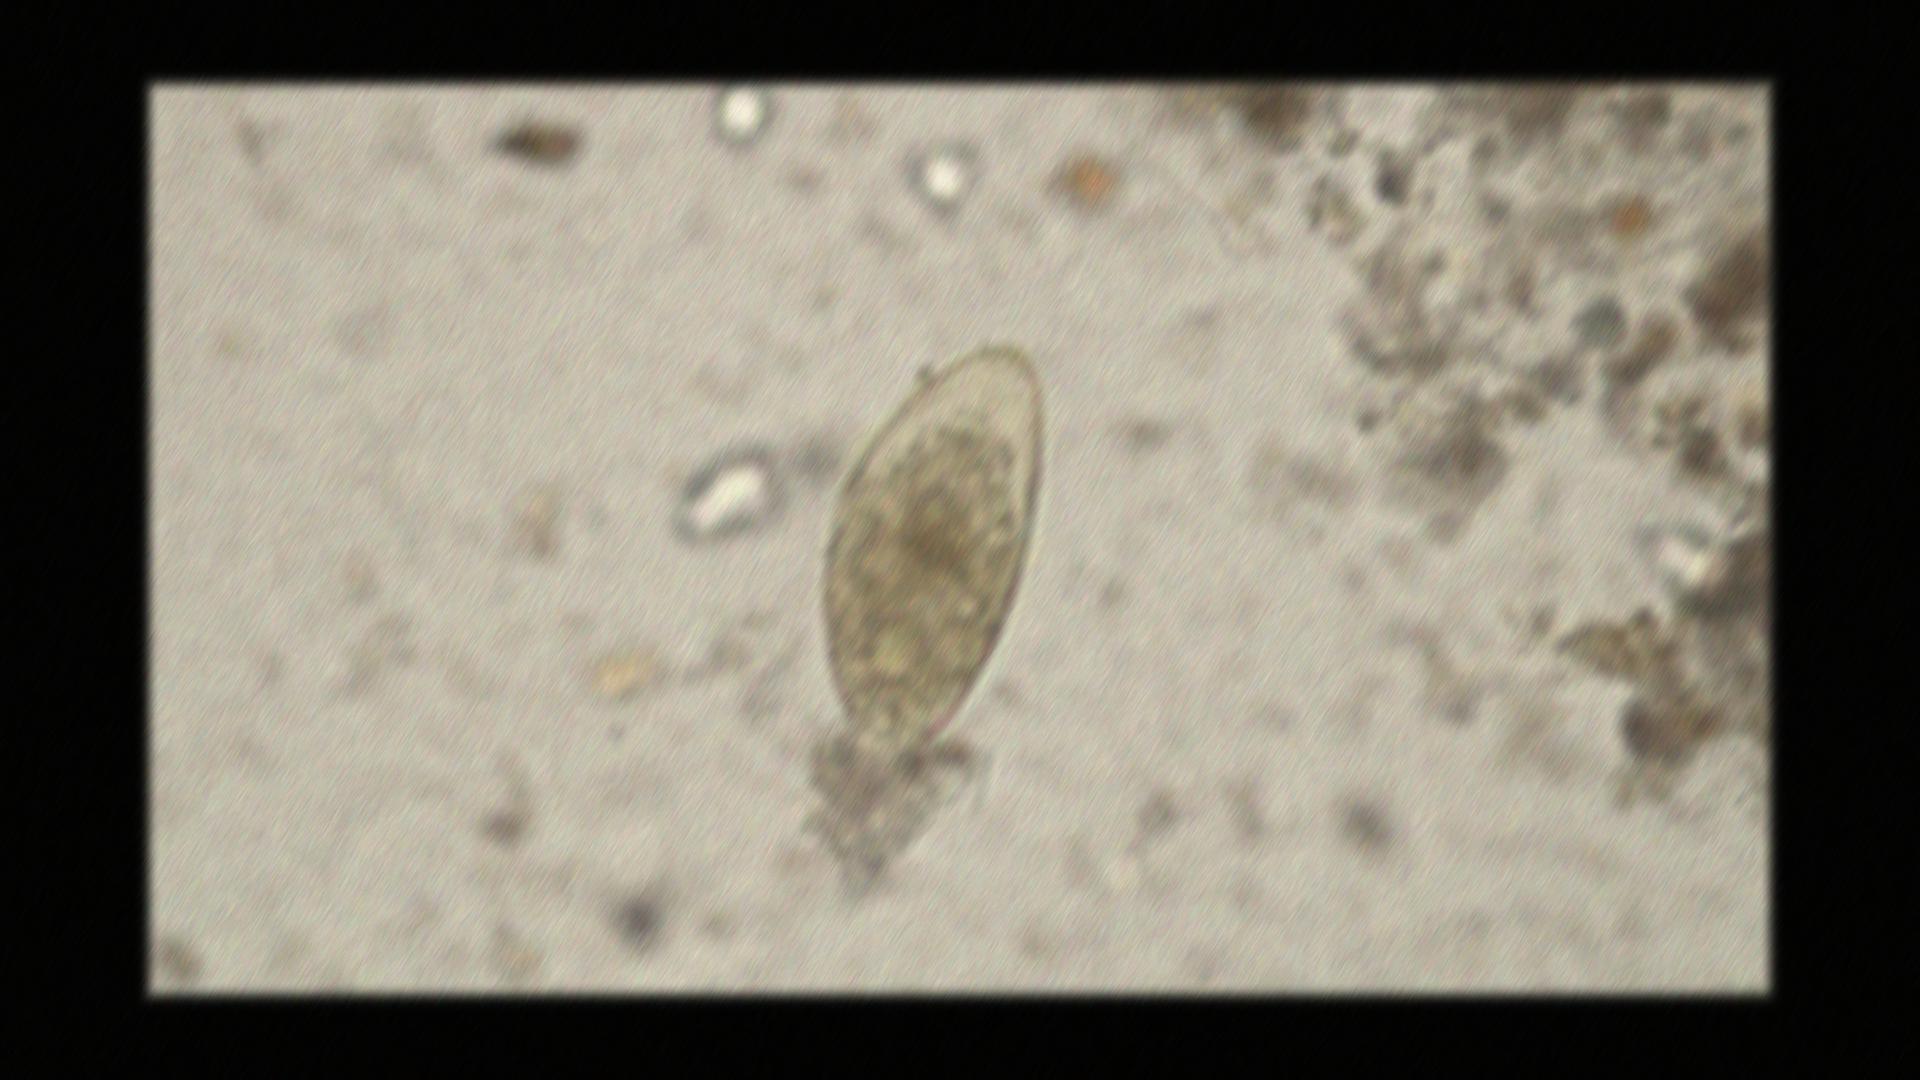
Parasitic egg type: Fasciolopsis buski